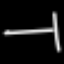
Label: line